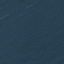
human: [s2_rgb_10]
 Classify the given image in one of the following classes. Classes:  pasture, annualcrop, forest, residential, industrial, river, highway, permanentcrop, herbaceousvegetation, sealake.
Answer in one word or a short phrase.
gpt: Forest